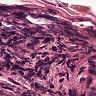
Metastatic tissue present: yes